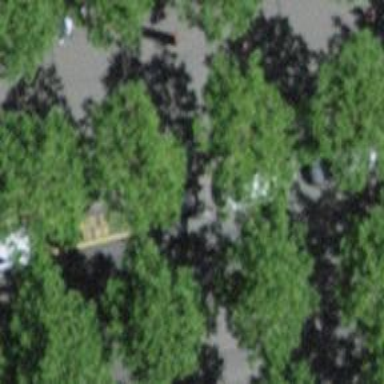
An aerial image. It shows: Avenue lined with broadleaved trees.